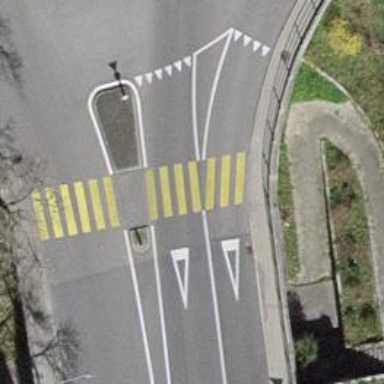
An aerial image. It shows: Marked zebra crossing with pedestrian island.